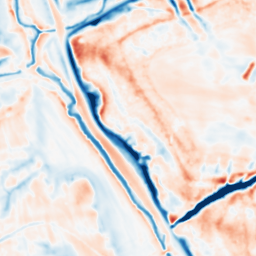
Category: multiscale
Decomposition family: dog_multiscale
Decomposition parameters: sigma_ratio: 1.6
n_scales: 4
base_sigma: 1
Upsampling method: sinc_blackman
Upsampling parameters: scale: 2
kernel_size: 8
Upsampling scale: 2